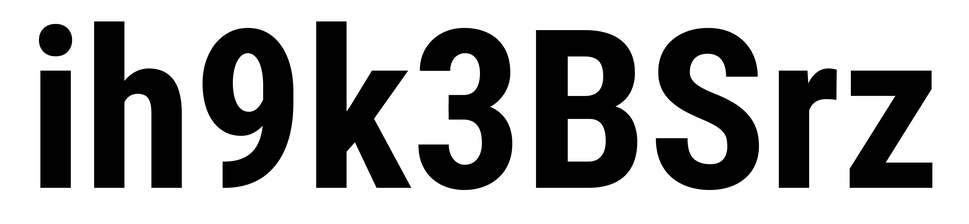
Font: Roboto_Condensed_Bold